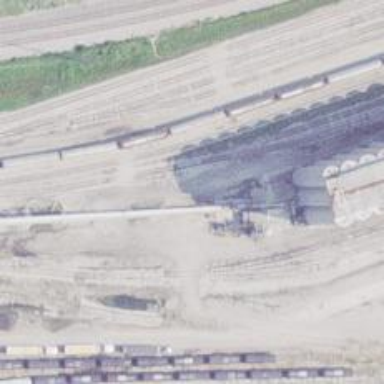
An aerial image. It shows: Railway yard.